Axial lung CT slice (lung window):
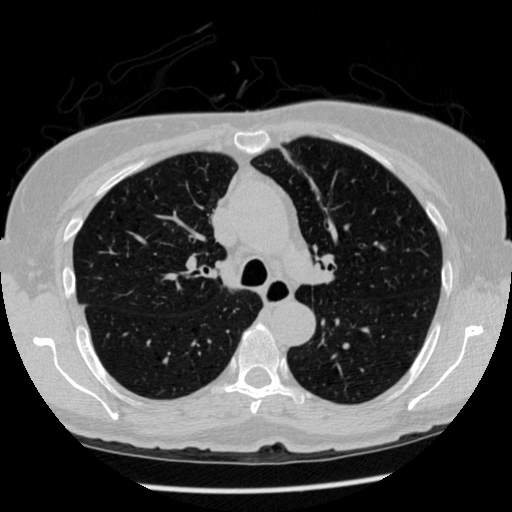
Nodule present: no